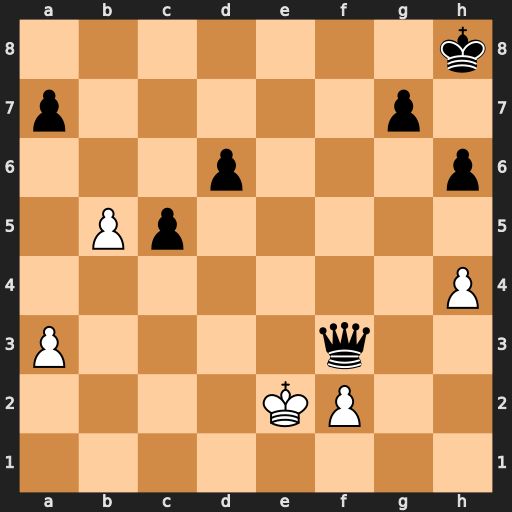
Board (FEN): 7k/p5p1/3p3p/1Pp5/7P/P4q2/4KP2/8
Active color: w
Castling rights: -
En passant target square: -
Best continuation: Kxf3 Kg8 a4 Kf7 a5